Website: slack
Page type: payment
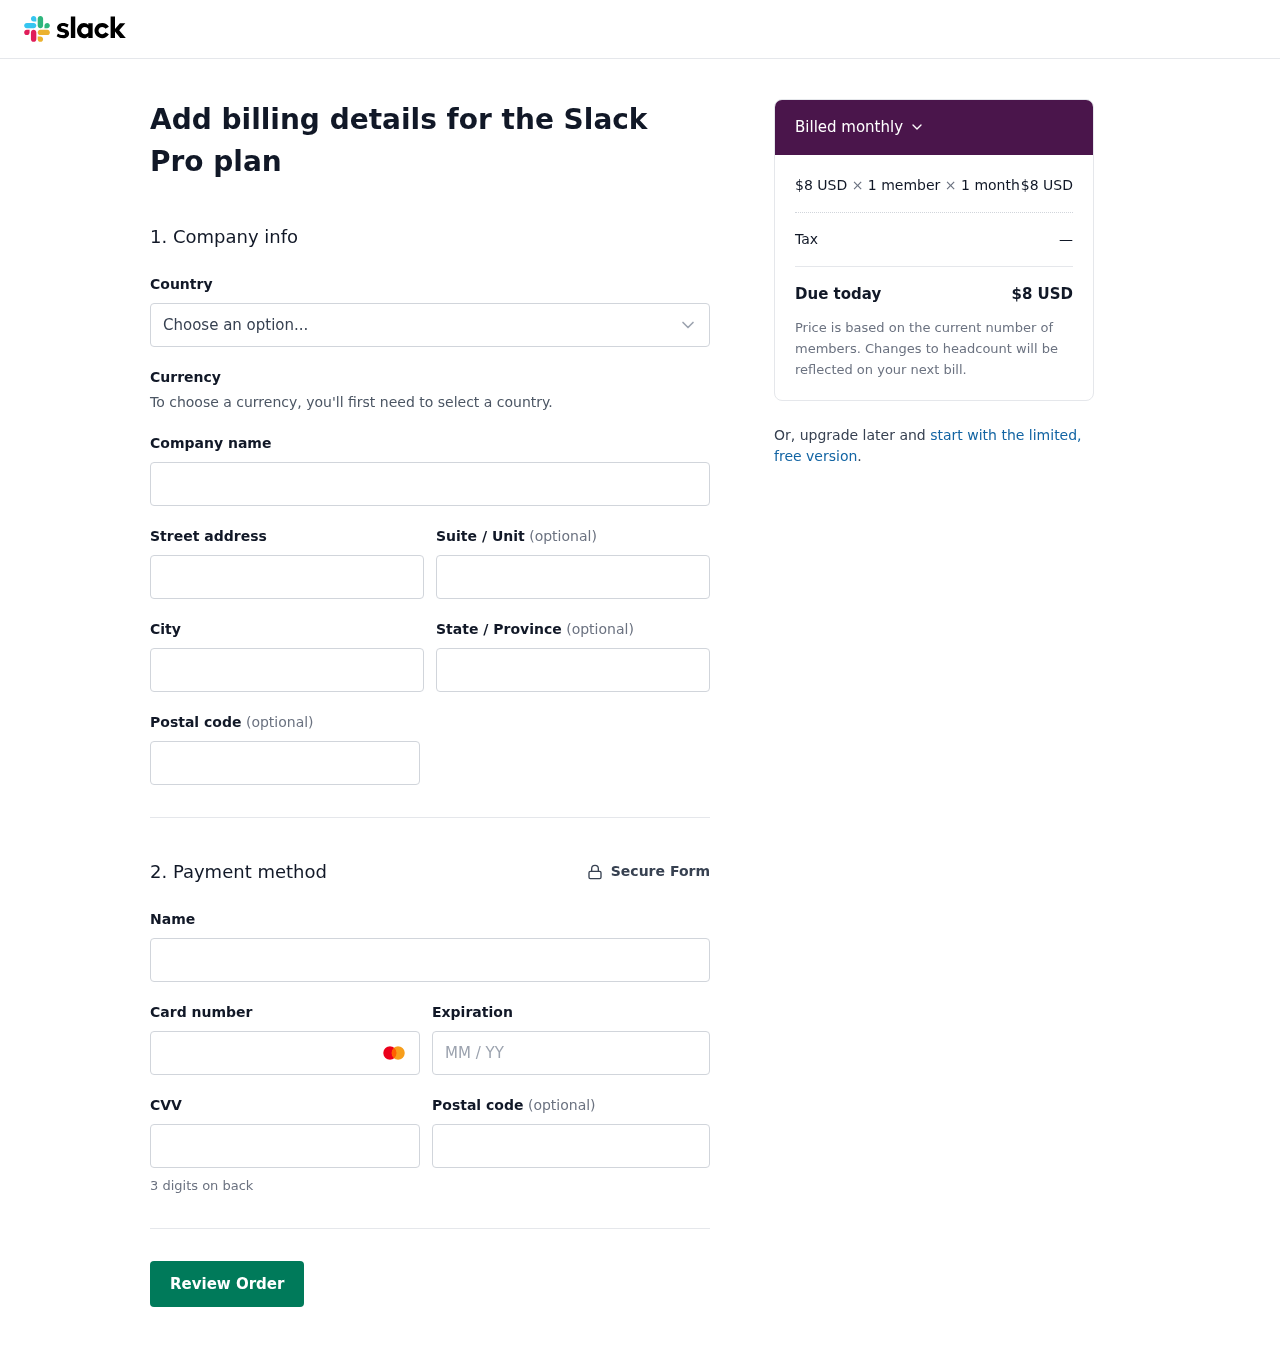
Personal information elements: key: PII_COUNTRY
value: United States
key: PII_COMPANY
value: Mcdowell LLC
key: PII_STREET
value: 774 Durham Forest Suite 050
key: PII_CITY
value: Antoniofurt
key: PII_STATE
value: Indiana
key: PII_POSTCODE
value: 08541
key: PII_FULLNAME
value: Allison Hines
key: PII_CARD_NUMBER
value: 2700 9485 3963 6851
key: PII_CARD_EXPIRY
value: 06/26
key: PII_CARD_CVV
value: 242
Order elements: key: ORDER_PRICE_PER_MEMBER
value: $8 USD
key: ORDER_NUM_MEMBERS
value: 1 member
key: ORDER_NUM_MONTHS
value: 1 month
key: ORDER_SUBTOTAL
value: $8 USD
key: ORDER_TAX
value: —
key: ORDER_TOTAL
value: $8 USD